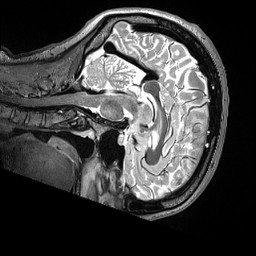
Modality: T2w
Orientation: sagittal
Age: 34
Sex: female
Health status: ill
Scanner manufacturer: siemens
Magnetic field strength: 3 T
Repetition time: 3.2 s
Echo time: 0.563 s